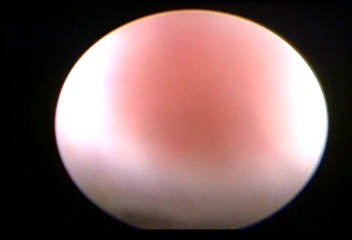
Modality: WLC
Class: Normal mucosa
Bladder cancer association: No